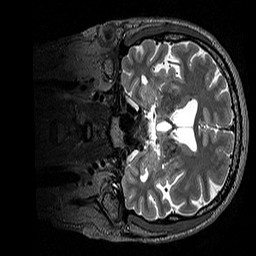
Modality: T2w
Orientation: coronal
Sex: male
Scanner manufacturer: siemens
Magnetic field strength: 3 T
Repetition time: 3.2 s
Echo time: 0.409 s